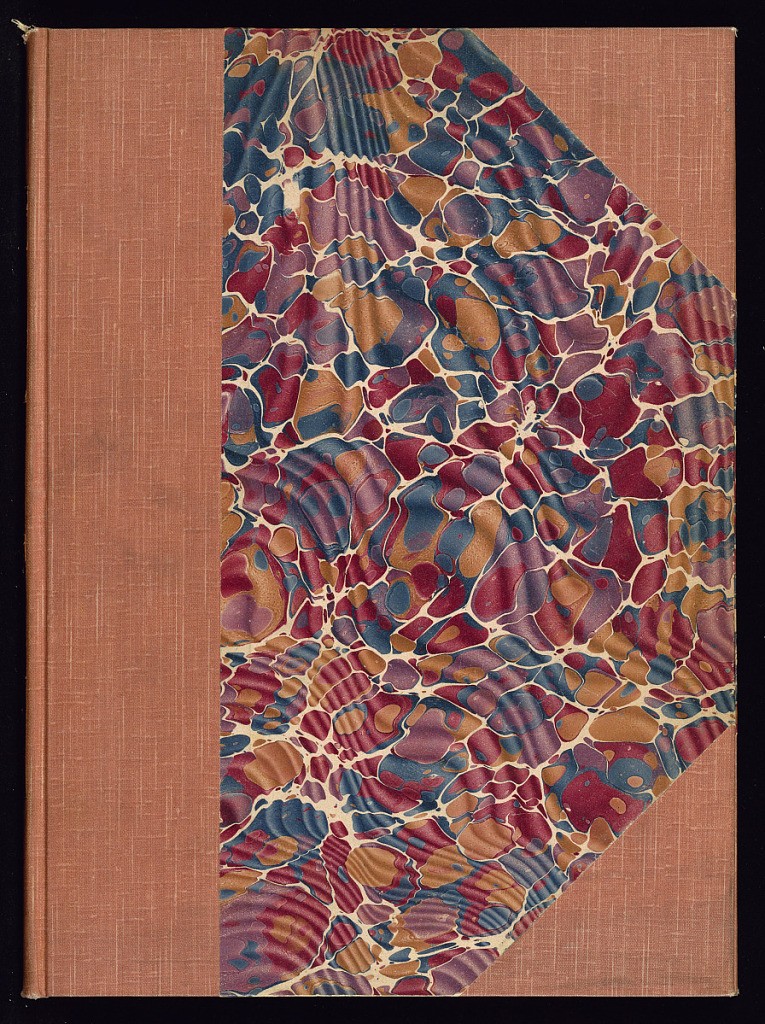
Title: Album of Prints: Two Books of Vases by Juste-François Boucher
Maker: Juste-François Boucher, French, 1736 – 1782
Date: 1755-1768
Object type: Album
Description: Album containing two Books of Vases by Juste-François Boucher. The first series of seven vases is signed and numbered; the second series of eight vases is not signed but has numbering in graphite additions. Both series have the same title and were printed by the same publisher.